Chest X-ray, PA view. Patient: 58 years old, sex F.
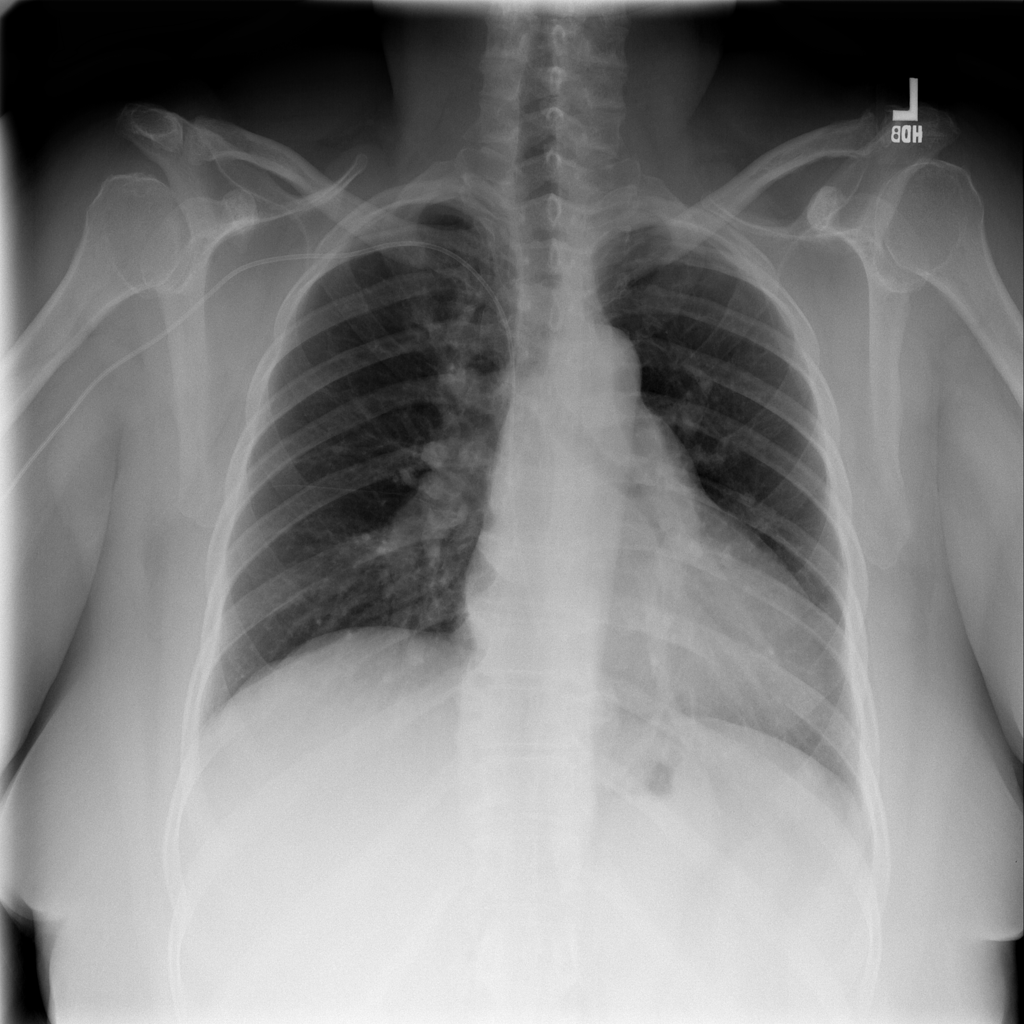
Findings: No Finding